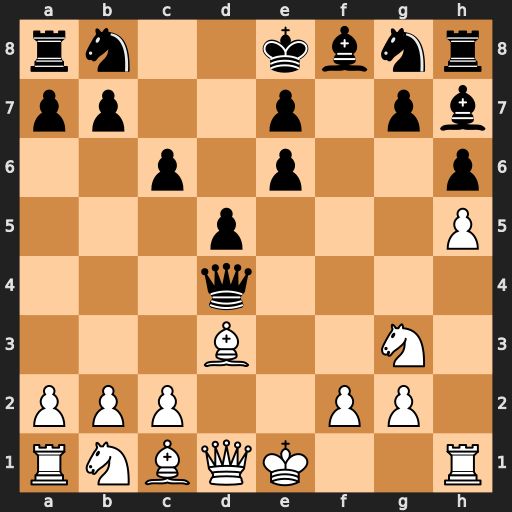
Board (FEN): rn2kbnr/pp2p1pb/2p1p2p/3p3P/3q4/3B2N1/PPP2PP1/RNBQK2R
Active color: w
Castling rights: KQkq
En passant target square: -
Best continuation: Bg6+ Bxg6 Qxd4